变式 4-3．如图，在 $\triangle ABC$ 中，$O$ 为 $AC$ 上一点，以点 $O$ 为圆心，$OC$ 为半径作圆，与 $BC$ 相切于点 $C$，过点 $A$ 作 $AD \perp BO$ 交 $BO$ 的延长线于点 $D$，且 $\angle AOD = \angle BAD$。

(1) 求证：$AB$ 为圆 $O$ 的切线；

\vspace{0.8em}

(2) 若 $BC = 10$，$\tan \angle ABC = \dfrac{12}{5}$，求 $AD$ 的长。
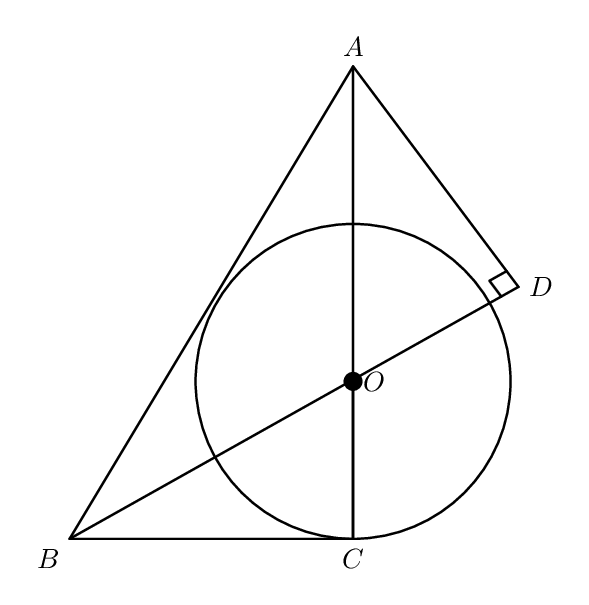
【解答】
\RaggedRight

\textbf{【答案】}(1)证明见解析\\
(2)$\boldsymbol{4\sqrt{13}}$

\vspace{1em}

\textbf{【分析】}

\vspace{1em}

\textbf{【详解】}(1) 证明：过点 \(O\) 作 \(OE \perp AB\) 于点 \(E\)，

fig1

\vspace{0.5em}
\noindent
\(\because AD \perp BO\) 于点 \(D\)，\\
\(\therefore \angle D = 90^\circ\)，\\
\(\therefore \angle BAD + \angle ABD = 90^\circ\)，\(\angle AOD + \angle OAD = 90^\circ\)，\\
\(\because \angle AOD = \angle BAD\)，\\
\(\therefore \angle ABD = \angle OAD\)，\\
又 \(\because BC\) 为 \(\odot O\) 的切线，\\
\(\therefore AC \perp BC\)，\\
\(\therefore \angle BCO = \angle D = 90^\circ\)，\\
\(\because \angle BOC = \angle AOD\)，\\
\(\therefore \angle OBC = \angle OAD = \angle ABD\)，\\
在 \(\triangle BOC\) 和 \(\triangle BOE\) 中，
\[
\begin{cases}
\angle OBC = \angle OBE \\
\angle OCB = \angle OEB \\
BO = BO
\end{cases}
\]
\(\therefore \triangle BOC \cong \triangle BOE\)（AAS），\\
\(\therefore OE = OC\)，即 \(OE\) 是圆的半径，\\
\(\because OE \perp AB\)，\\
\(\therefore AB\) 是 \(\odot O\) 的切线；

\vspace{1em}

(2) 解：\(\because \angle ABC + \angle BAC = 90^\circ\)，\(\angle EOA + \angle BAC = 90^\circ\)，\\
\(\therefore \angle EOA = \angle ABC\)，\\
\(\because BC = 10\)，\(\tan \angle ABC = \dfrac{AC}{BC} = \dfrac{12}{5}\)，\\
\(\therefore AC = 24\)，\\
则 \(AB = \sqrt{AC^2 + BC^2} = 26\)，\\
由（1）知 \(BE = BC = 10\)，\\
\(\therefore AE = 16\)，\\
\(\because \tan \angle EOA = \dfrac{AE}{OE} = \tan \angle ABC = \dfrac{12}{5}\)，\\
\(\therefore OE = \dfrac{5}{12}AE = \dfrac{20}{3}\)，\\
\(\therefore OB = \sqrt{BE^2 + OE^2} = \dfrac{10\sqrt{13}}{3}\)，\\
\(\because \angle ABD = \angle OBC\)，\(\angle D = \angle ACB = 90^\circ\)，\\
\(\therefore \triangle ABD \backsim \triangle OBC\)，\\
\(\therefore \dfrac{OC}{AD} = \dfrac{OB}{AB}\)，即 \(\dfrac{\dfrac{20}{3}}{AD} = \dfrac{\dfrac{10\sqrt{13}}{3}}{26}\)，\\
\(\therefore AD = 4\sqrt{13}\).
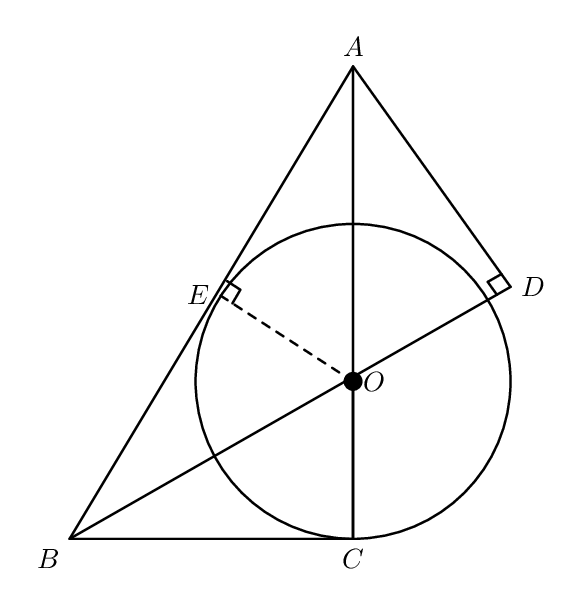